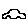
Label: car